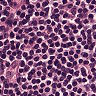
Metastatic tissue present: no